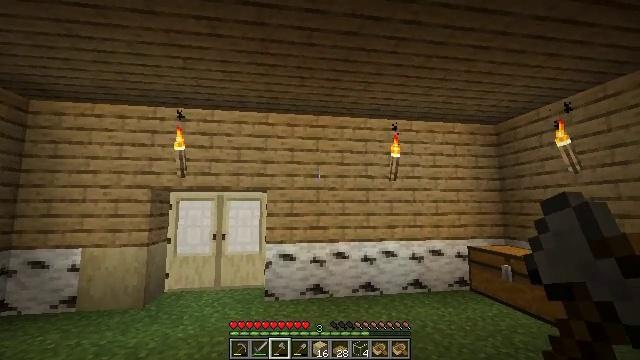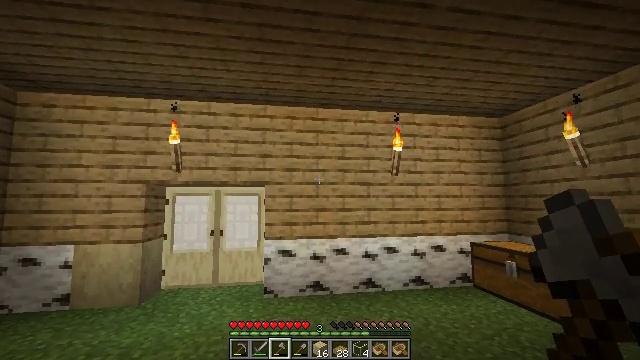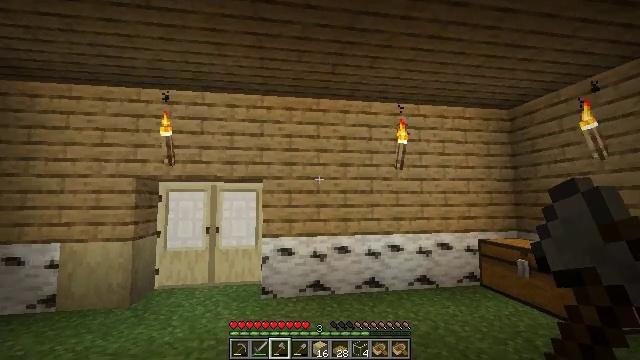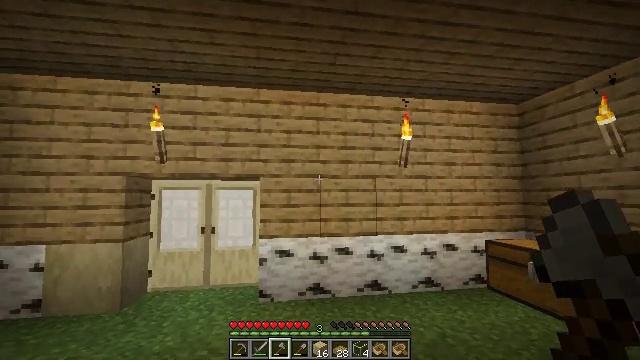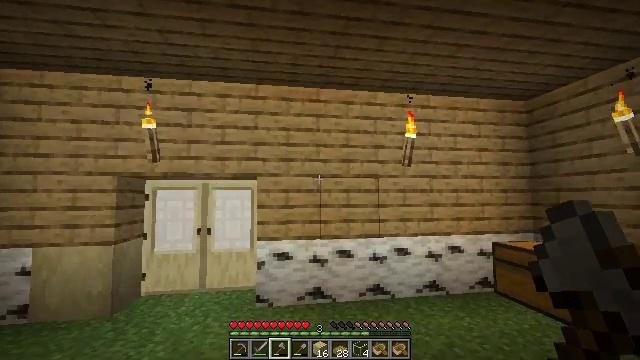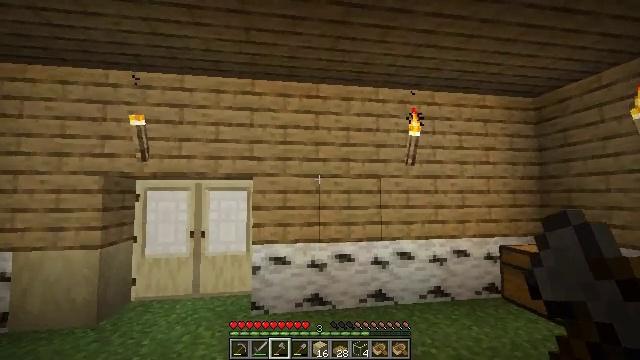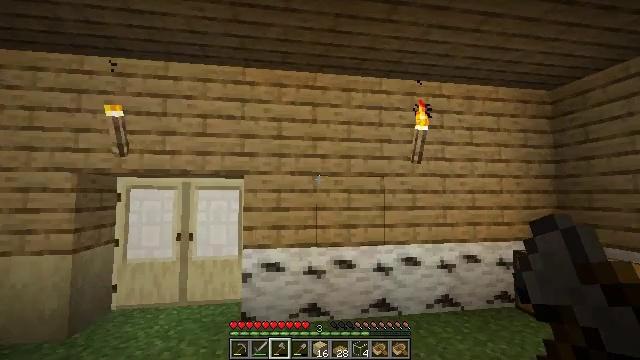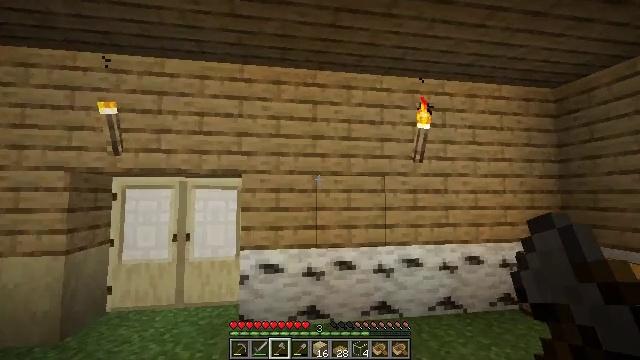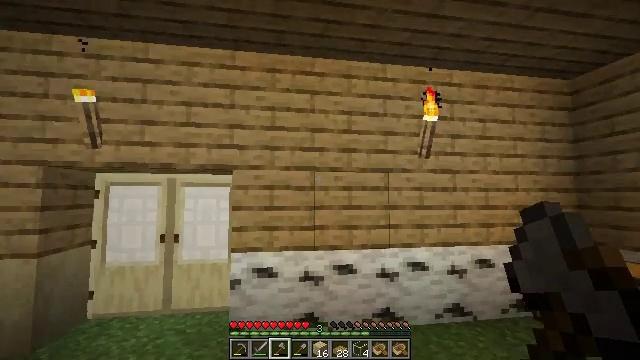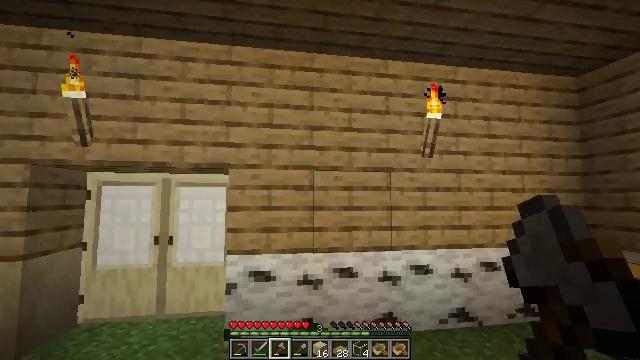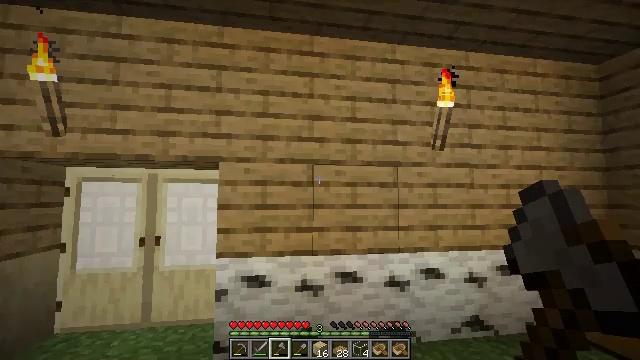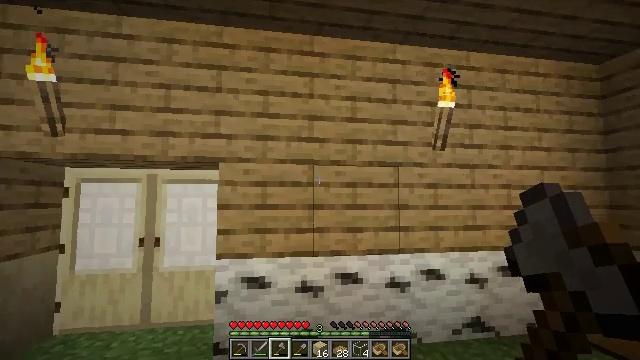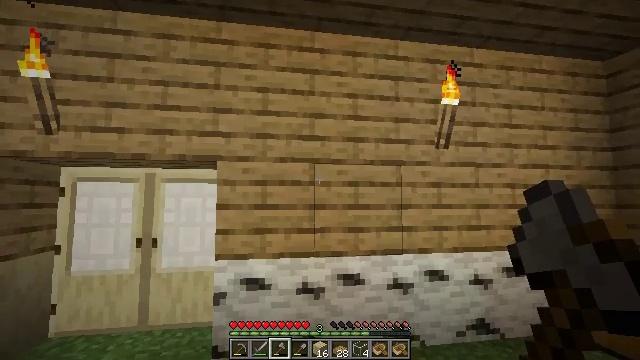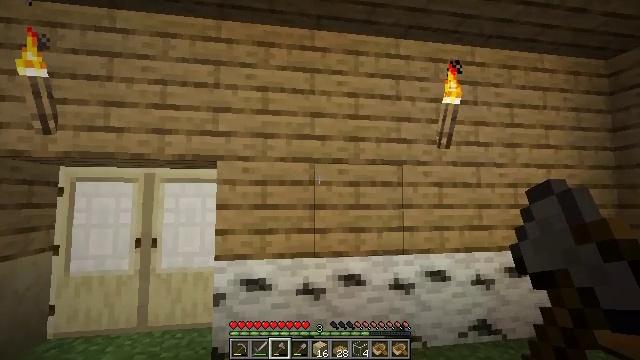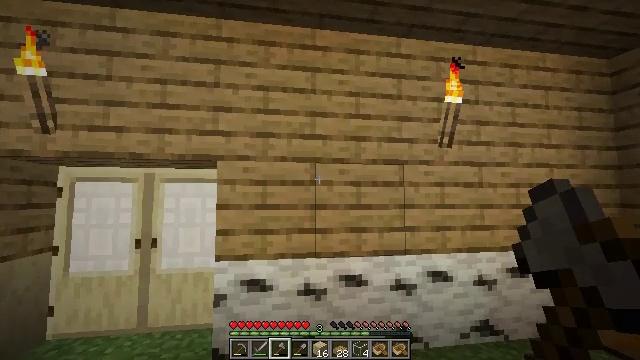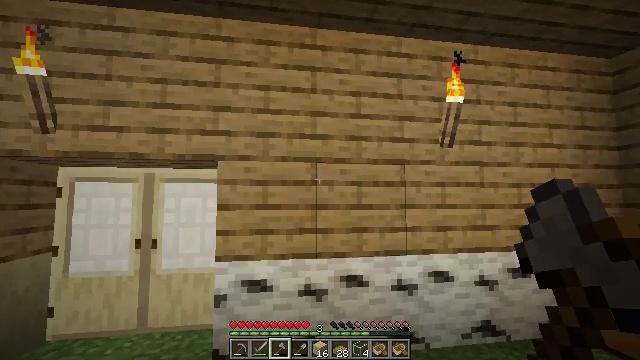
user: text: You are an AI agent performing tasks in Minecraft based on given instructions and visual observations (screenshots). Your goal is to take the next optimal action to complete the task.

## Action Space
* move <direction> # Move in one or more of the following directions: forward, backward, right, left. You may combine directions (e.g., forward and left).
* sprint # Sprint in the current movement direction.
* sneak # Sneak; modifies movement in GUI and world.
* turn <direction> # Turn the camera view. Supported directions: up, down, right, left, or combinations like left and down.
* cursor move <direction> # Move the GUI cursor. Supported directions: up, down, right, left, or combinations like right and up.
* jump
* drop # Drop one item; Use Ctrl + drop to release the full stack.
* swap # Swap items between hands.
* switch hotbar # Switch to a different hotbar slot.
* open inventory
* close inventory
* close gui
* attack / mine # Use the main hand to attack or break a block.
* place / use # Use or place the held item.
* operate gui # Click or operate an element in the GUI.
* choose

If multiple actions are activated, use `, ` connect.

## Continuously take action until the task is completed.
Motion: motion action
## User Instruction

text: Collect the oak planks from the structure.
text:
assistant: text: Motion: move forward, turn down
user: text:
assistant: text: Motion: move forward
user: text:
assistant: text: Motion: move forward
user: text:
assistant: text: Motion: move forward
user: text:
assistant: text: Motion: move forward
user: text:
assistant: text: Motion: move forward
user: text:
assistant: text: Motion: move forward
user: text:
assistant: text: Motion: move forward
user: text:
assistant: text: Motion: move forward
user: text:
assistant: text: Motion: no_op
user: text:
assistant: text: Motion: no_op
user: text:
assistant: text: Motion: no_op
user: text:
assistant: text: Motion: no_op
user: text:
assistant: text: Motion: no_op
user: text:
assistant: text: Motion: no_op
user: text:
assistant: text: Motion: no_op
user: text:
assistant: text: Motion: no_op
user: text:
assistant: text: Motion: no_op
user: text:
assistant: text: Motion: no_op
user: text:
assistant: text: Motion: no_op
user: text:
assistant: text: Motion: no_op
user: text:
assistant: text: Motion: no_op
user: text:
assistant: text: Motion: no_op
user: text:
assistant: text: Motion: no_op
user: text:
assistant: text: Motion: no_op
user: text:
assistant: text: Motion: no_op
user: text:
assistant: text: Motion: no_op
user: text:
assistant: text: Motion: no_op
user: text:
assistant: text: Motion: no_op
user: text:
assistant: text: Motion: no_op